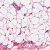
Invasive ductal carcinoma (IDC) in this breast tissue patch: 0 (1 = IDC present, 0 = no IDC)